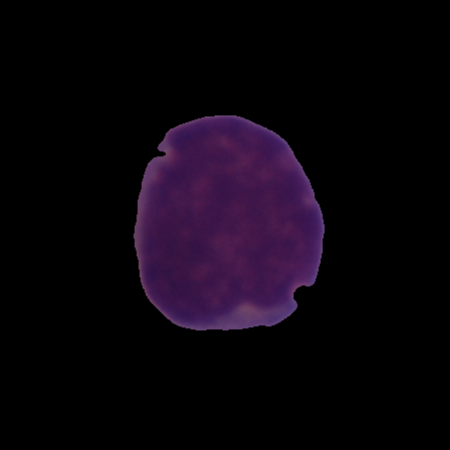
Label: cancer